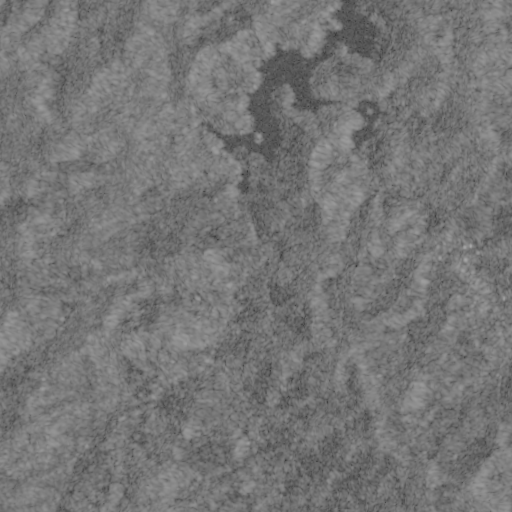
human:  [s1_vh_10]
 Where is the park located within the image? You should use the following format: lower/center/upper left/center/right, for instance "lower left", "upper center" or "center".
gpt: The park is located in the center right of the image.
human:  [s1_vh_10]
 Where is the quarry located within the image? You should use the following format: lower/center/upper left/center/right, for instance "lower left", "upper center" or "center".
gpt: The quarry is located in the lower left of the image.
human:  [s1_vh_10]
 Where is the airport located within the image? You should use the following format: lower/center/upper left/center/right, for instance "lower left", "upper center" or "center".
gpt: There is no airport in the image.

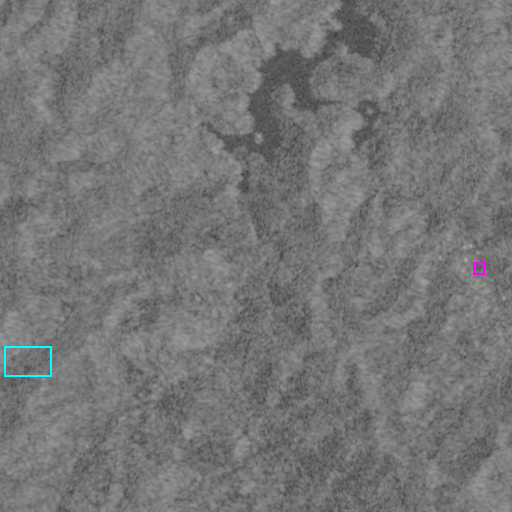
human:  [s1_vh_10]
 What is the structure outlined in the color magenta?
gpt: The structure outlined in magenta is a park.
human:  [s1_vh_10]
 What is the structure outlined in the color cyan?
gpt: The structure outlined in cyan is a quarry.
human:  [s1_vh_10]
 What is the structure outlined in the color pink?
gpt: There is no pink outline.